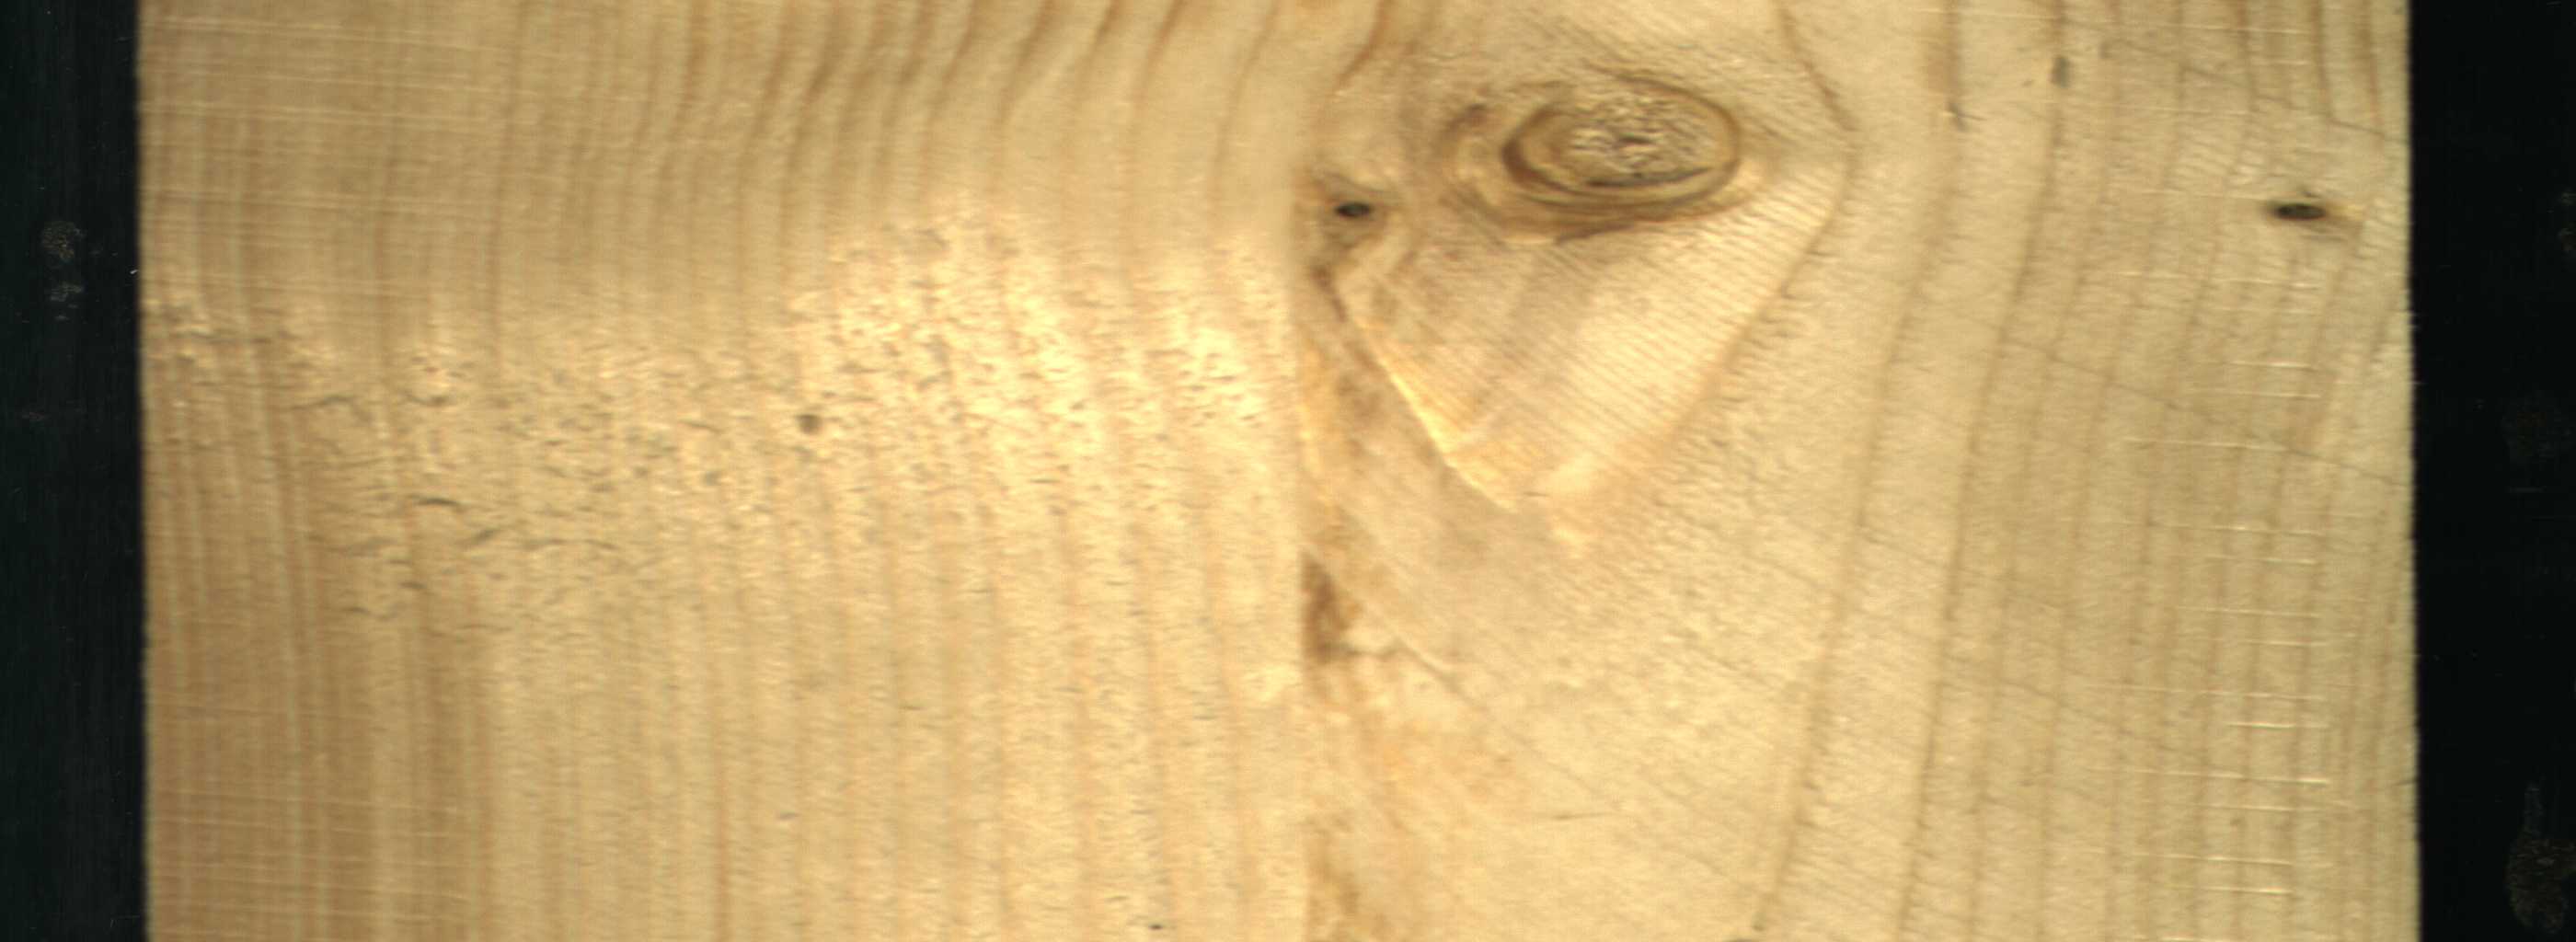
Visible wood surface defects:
Live_Knot
Live_Knot
Live_Knot